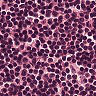
Metastatic tissue present: no